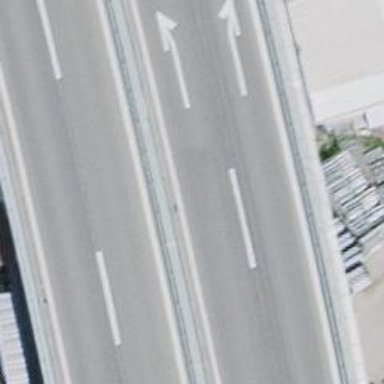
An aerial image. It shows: Asphalt bridge over motorway.